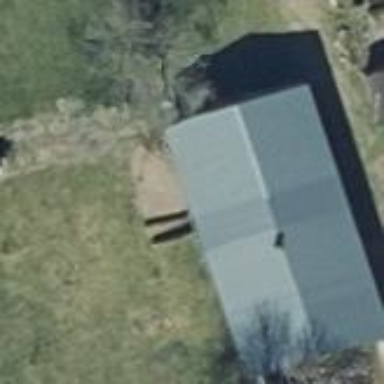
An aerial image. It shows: Building with gabled roof oriented along its length.